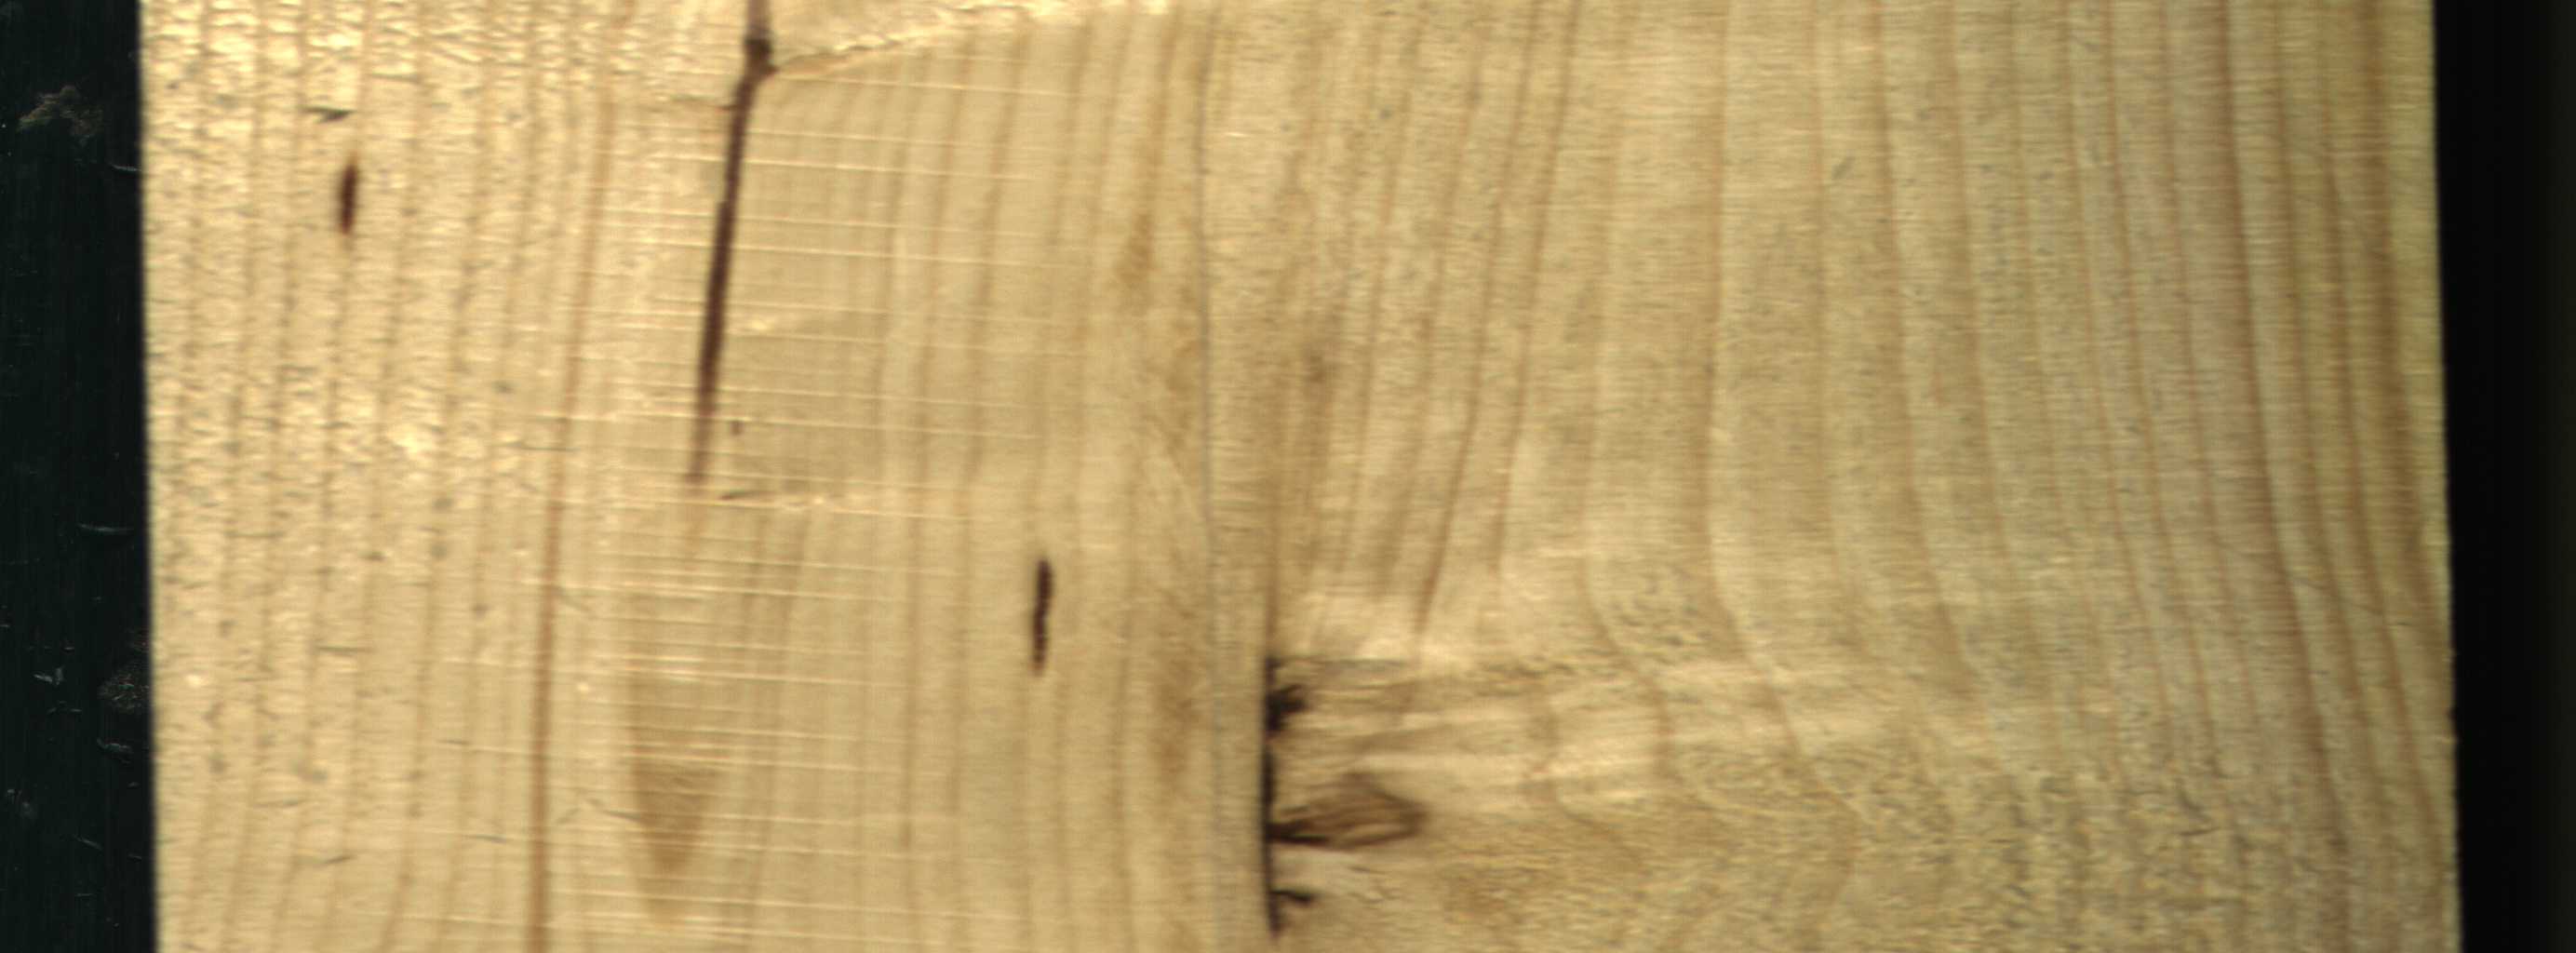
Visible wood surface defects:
Marrow
resin
resin
Dead_Knot